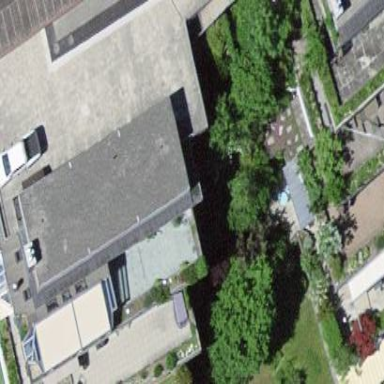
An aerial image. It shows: Terrace building.